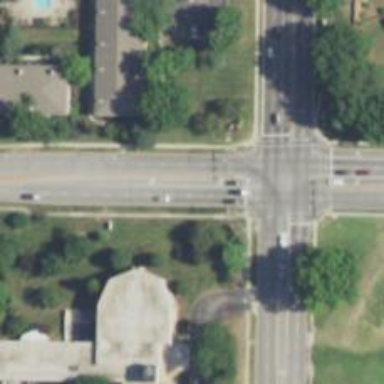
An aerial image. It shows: Road with dash markings.